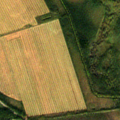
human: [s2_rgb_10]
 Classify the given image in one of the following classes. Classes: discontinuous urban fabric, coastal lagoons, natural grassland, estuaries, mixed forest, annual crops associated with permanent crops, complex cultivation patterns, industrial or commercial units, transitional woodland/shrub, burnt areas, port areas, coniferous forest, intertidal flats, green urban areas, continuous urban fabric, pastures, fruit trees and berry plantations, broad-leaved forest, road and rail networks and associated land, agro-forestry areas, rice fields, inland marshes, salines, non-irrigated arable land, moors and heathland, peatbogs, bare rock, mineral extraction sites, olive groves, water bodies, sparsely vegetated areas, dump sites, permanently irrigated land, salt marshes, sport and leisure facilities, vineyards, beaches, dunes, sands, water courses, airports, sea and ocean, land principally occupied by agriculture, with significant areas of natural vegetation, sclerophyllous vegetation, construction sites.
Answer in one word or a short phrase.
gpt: non-irrigated arable land, coniferous forest, transitional woodland/shrub, peatbogs